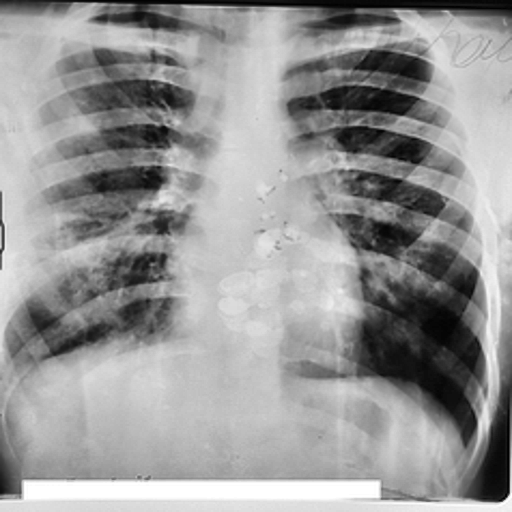
Finding: TUBERCULOSIS